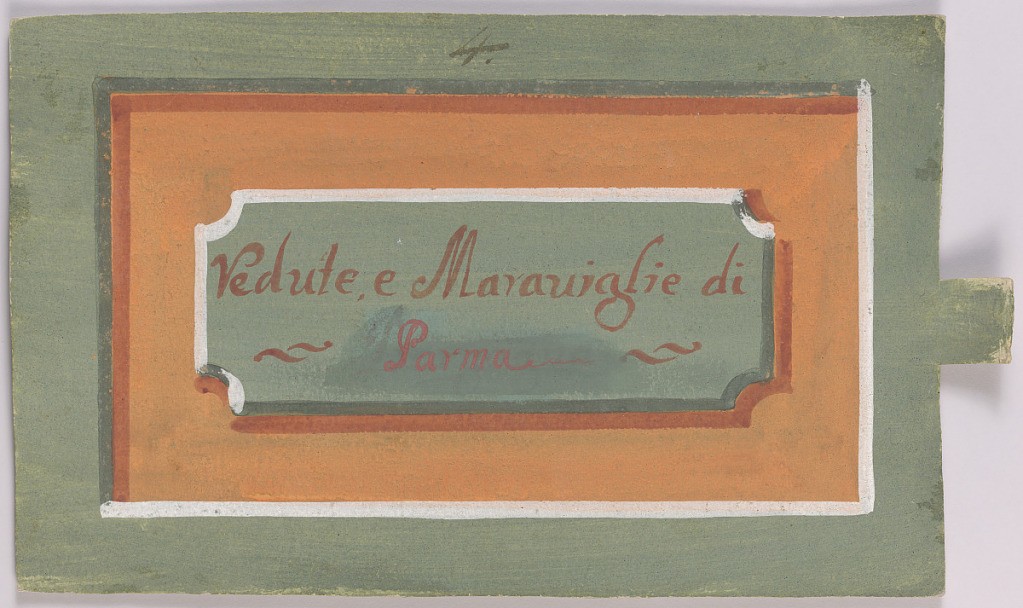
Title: Peep-Show Print
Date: mid-18th century
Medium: Engraving and brush and wash on paper
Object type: Print
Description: Peep-show print